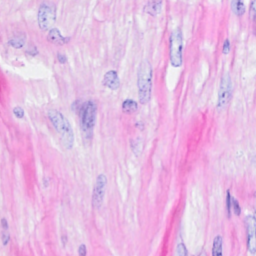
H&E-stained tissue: Breast